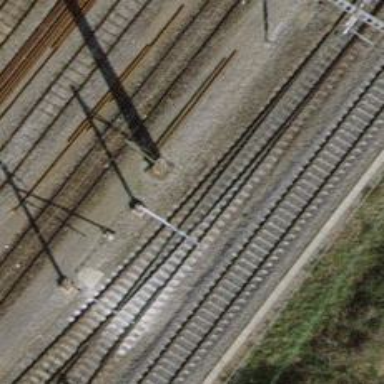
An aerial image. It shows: Rail siding with electrified contact lines.